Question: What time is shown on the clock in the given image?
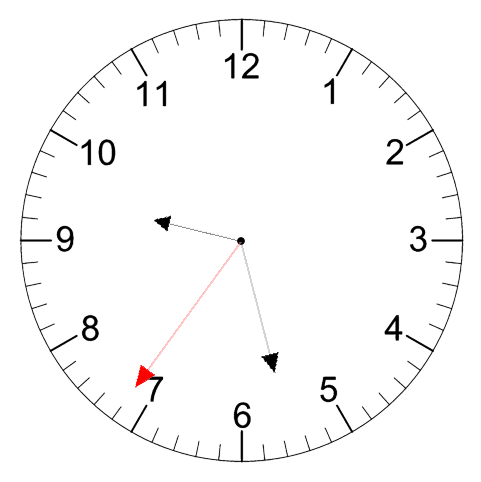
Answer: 09:27:36